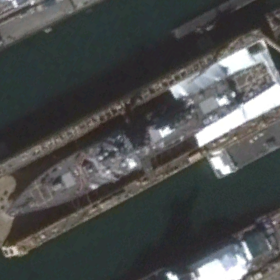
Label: destroyer